Interaction volume radius: 5 \u00c5
Interaction volume height: 10 \u00c5
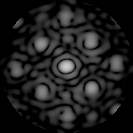
Disorder parameter: 0.3899